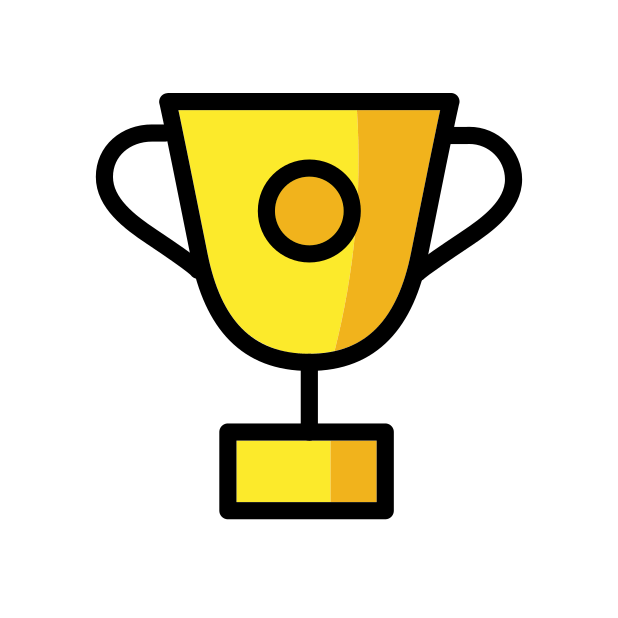
trophy